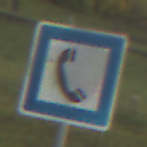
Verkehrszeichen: Fernsprecher
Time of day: SunriseSunset
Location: Outdoor (Nature)
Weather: PartlyCloudy
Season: NotSpecified
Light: Natural